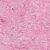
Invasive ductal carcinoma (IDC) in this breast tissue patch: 0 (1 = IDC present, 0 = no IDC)